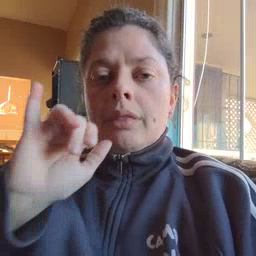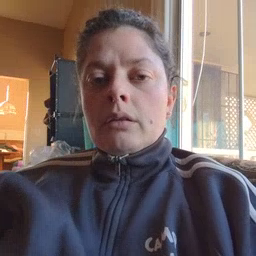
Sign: that